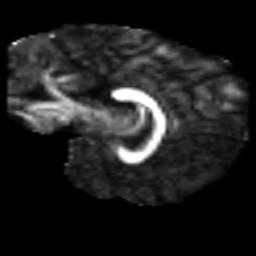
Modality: FA
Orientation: sagittal
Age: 20
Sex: female
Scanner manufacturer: siemens
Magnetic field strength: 3 T
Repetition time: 2.3 s
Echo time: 0.085 s